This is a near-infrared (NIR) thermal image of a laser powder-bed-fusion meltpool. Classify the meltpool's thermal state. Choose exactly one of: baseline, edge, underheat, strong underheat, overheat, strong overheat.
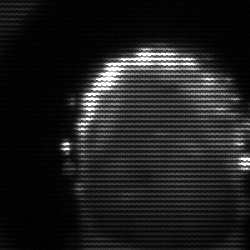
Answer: baseline